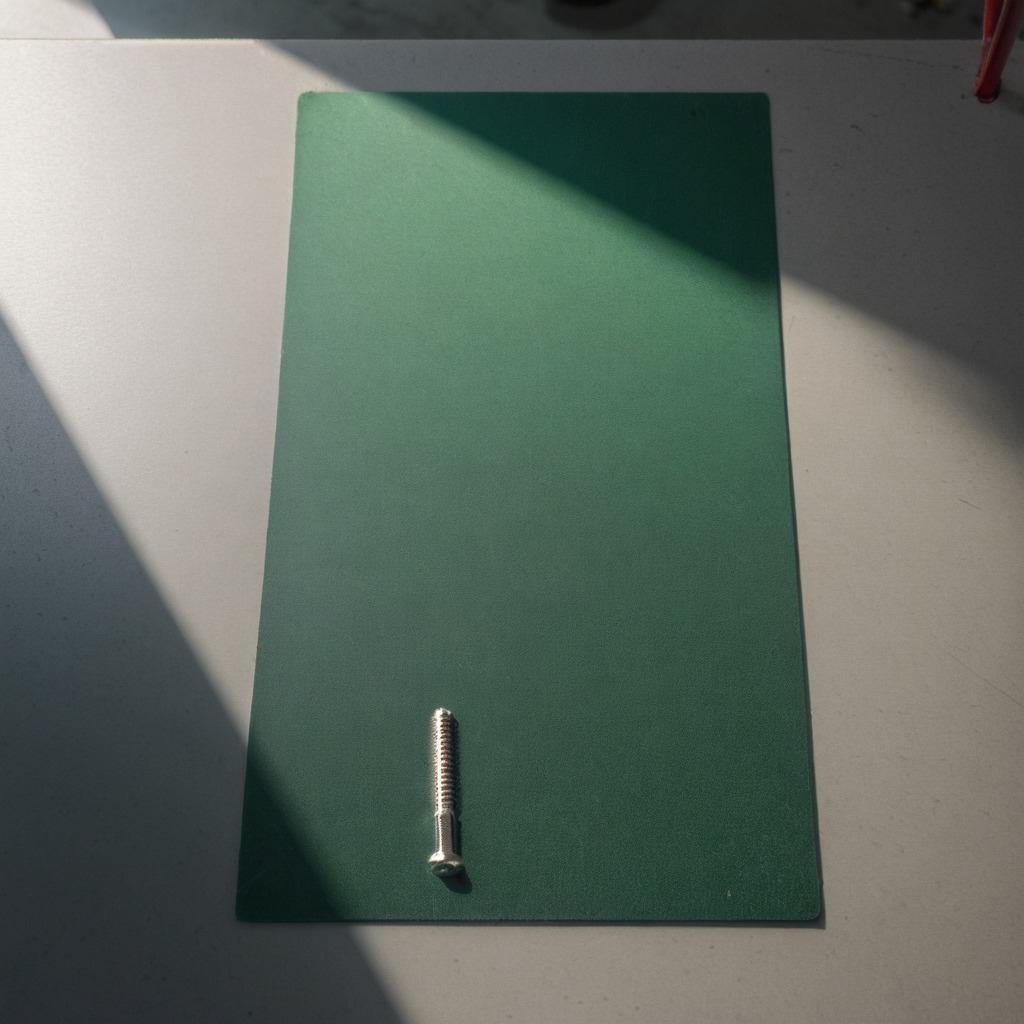
A metal screw lying on the granite tabletop